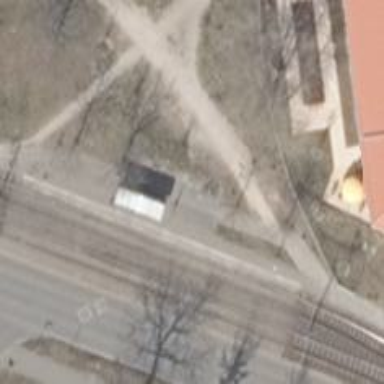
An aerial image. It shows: Tram stop position for public transport.